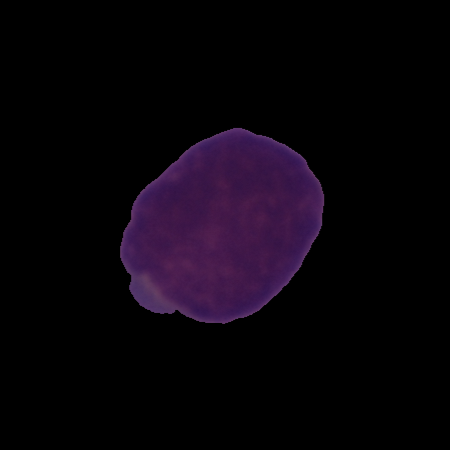
Label: cancer